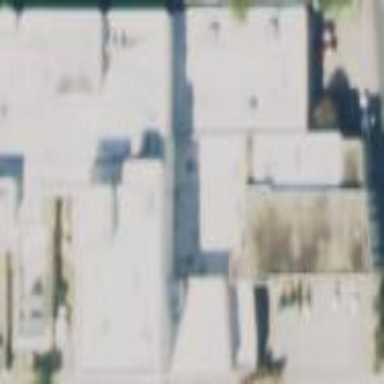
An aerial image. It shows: Building.